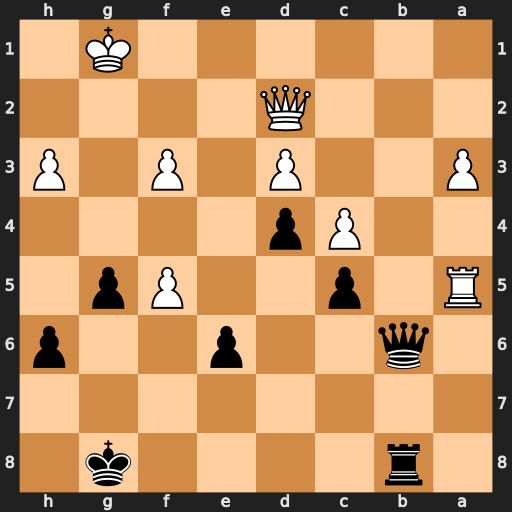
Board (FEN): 1r4k1/8/1q2p2p/R1p2Pp1/2Pp4/P2P1P1P/3Q4/6K1
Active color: b
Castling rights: -
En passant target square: -
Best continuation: Qb1+ Kh2 Rb2